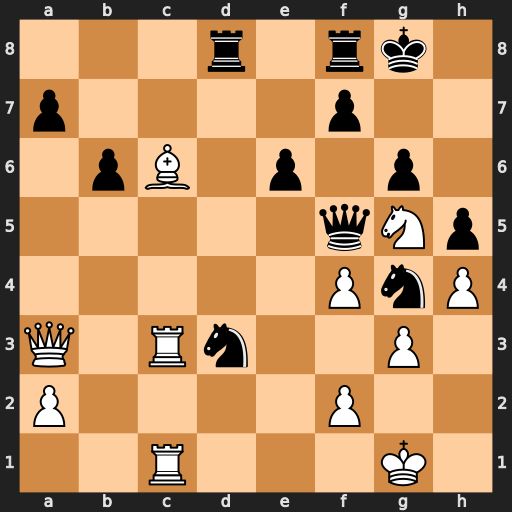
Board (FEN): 3r1rk1/p4p2/1pB1p1p1/5qNp/5PnP/Q1Rn2P1/P4P2/2R3K1
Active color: w
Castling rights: -
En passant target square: -
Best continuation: Be4 Nxc1 Bxf5